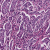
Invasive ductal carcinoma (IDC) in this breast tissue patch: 1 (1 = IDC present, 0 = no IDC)